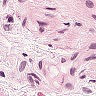
Metastatic tissue present: no